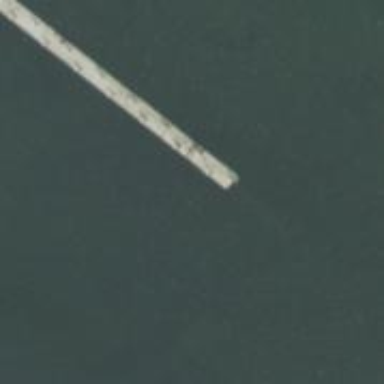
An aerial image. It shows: Breakwater structure.